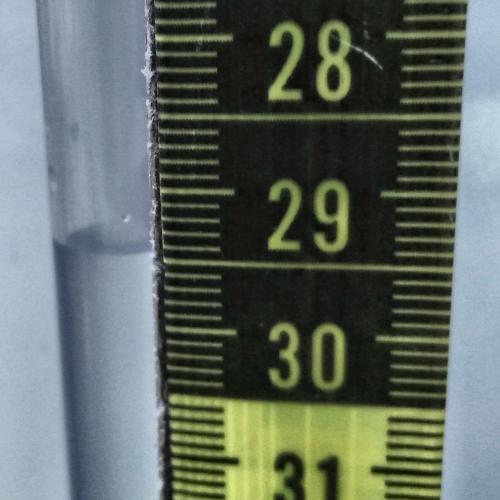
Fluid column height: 29.4 cm